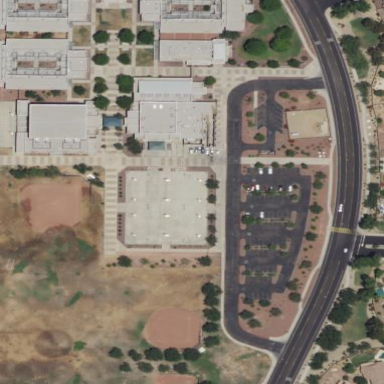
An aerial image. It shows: School.